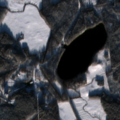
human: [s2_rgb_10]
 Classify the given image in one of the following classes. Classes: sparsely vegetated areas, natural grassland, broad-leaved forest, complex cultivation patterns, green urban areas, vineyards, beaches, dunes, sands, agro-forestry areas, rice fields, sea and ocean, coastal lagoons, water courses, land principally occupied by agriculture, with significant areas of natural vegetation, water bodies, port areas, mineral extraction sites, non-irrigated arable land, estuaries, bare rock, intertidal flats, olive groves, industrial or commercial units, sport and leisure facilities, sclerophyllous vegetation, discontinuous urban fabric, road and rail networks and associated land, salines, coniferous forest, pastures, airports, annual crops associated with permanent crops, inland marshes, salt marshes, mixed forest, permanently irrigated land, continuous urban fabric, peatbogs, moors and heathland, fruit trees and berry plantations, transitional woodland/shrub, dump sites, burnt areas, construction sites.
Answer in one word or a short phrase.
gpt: non-irrigated arable land, coniferous forest, mixed forest